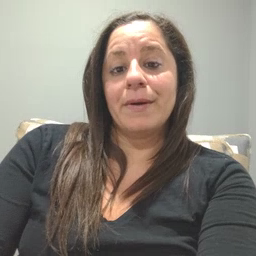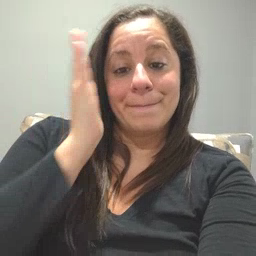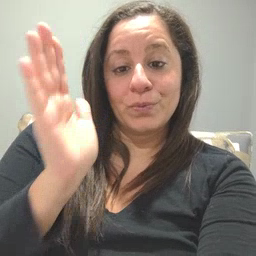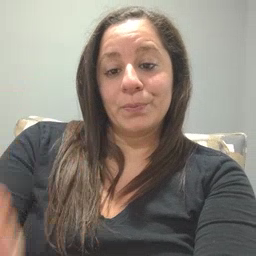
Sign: bedroom